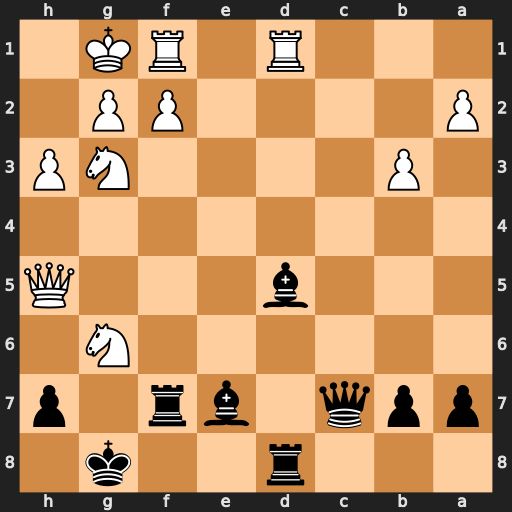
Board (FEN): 3r2k1/ppq1br1p/6N1/3b3Q/8/1P4NP/P4PP1/3R1RK1
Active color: b
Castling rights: -
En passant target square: -
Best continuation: hxg6 Qxg6+ Rg7